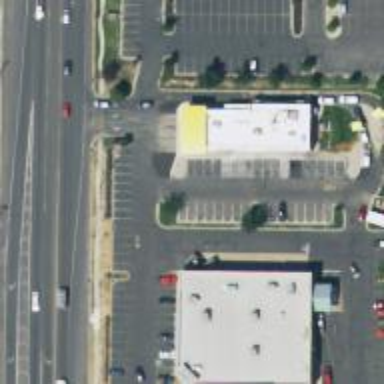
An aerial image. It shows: Parking area.